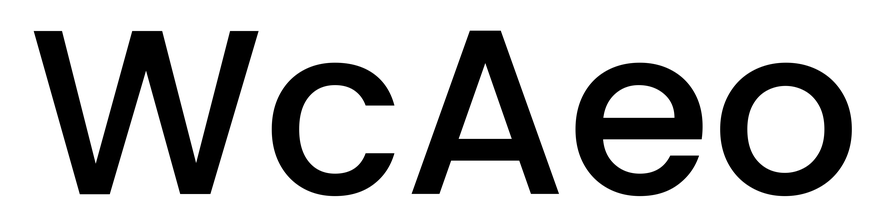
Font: Poppins-Medium